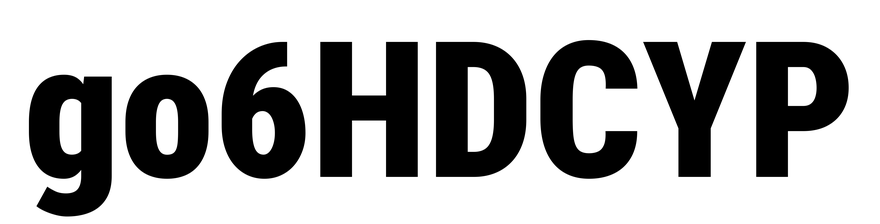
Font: Roboto_Condensed_Black